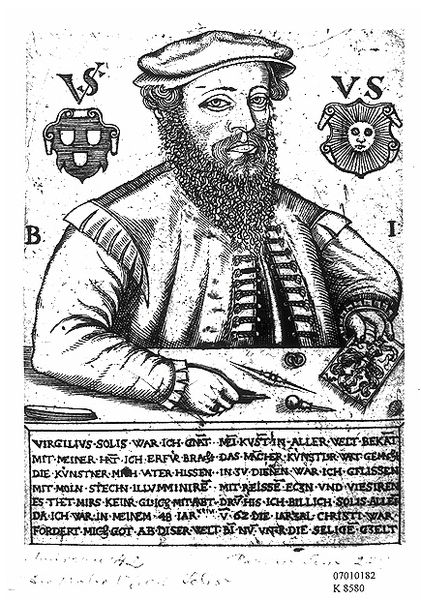
Titel: Bildnis des Virgil Solis
Künstler: Balthasar Jenichen
Institution: (Seriendruck)
Schlagwörter: dunkel, feder, hand, mann, hell, hut, mund, nase, schwarz, stirn, symbol, tisch, weiss, zeichen, zeichnung, haube, rock, bart, jacke, kappe, mütze, arm, arme, augen, gesicht, kragen, mensch, messer, vollbart, ärmel, bildnis, hände, portrait, porträt, sonne, mantel, adel, blatt, lippen, locken, renaissance, deutschland, holzschnitt, schrift, papier, man, lehrer, grafik, graphik, rand, tafel, inschrift, deutsch, platte, rüschen, knöpfe, weste, buch, druck, druckgraphik, schnitt, schwarzweiss, initialen, monogramm, stich, künstler, seite, illustration, text, buchstaben, schriftsteller, literatur, abzeichen, stift, schnitzerei, buchdruck, kasten, wappen, karte, handwerk, werkzeug, schreiben, mittelalter, reneissance, gelehrter, zeilen, emblem, nummer, insignien, doktor, nein, latein, motto, zirkel, druckschrift, geräte, war, klug, ich, lmann, täfelchen, ruck, heute, kupferstecher, wissen, schon wieder, vergil, stecher, nicht, nütze, solis, virgilius, b, vs, stecheisen, müthe, hamse, nicht was besseres, legende#, k 8580, 07010182